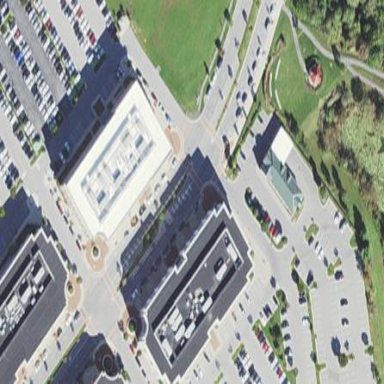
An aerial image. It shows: Building.